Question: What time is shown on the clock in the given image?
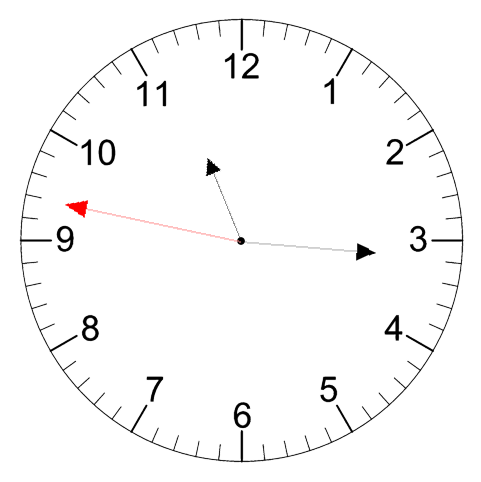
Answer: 11:15:47